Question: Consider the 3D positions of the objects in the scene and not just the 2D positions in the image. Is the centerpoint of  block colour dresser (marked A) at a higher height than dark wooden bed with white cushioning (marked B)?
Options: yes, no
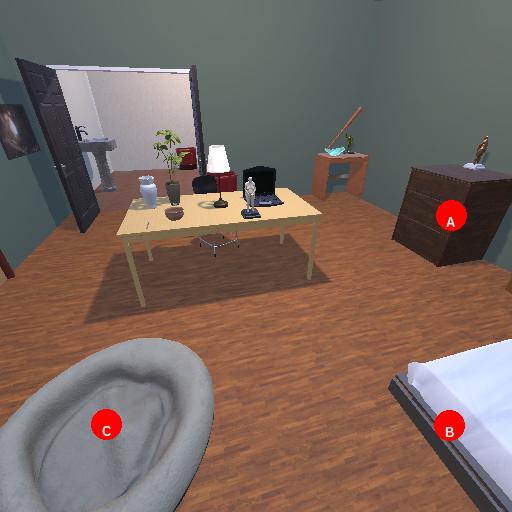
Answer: yes